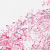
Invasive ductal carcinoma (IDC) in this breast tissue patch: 0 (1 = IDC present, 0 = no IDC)